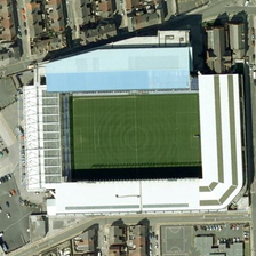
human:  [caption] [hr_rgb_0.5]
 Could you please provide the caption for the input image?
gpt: The blue building is part of a green playground

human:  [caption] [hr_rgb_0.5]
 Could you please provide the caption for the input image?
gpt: The blue buildings have green stadiums on one side and bustling residential areas on the other

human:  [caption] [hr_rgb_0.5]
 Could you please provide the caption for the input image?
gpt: Blue building is a bustling residential area on the green stadium and other

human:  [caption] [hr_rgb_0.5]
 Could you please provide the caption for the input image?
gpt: The blue buildings are a green stadium on one side and a busy residential area on the other

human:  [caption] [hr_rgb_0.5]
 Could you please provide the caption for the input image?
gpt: The blu e buildings are a green stadium on one side and a lively residential area on the other